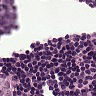
Metastatic tissue present: no